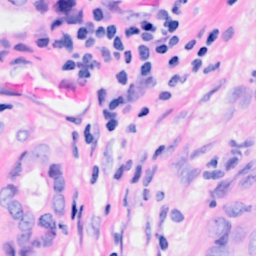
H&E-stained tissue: Breast